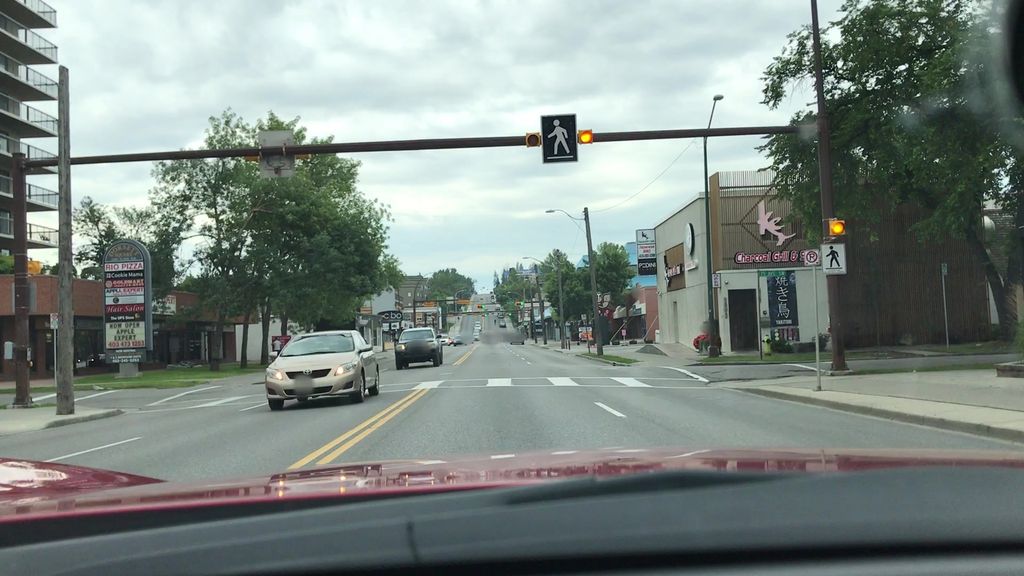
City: calgary